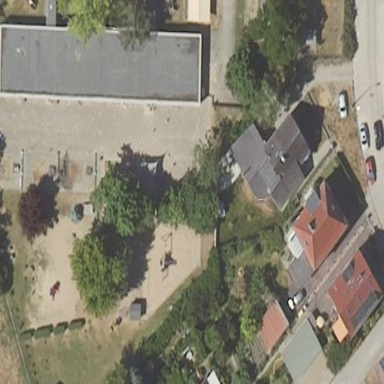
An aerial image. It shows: Kindergarten.